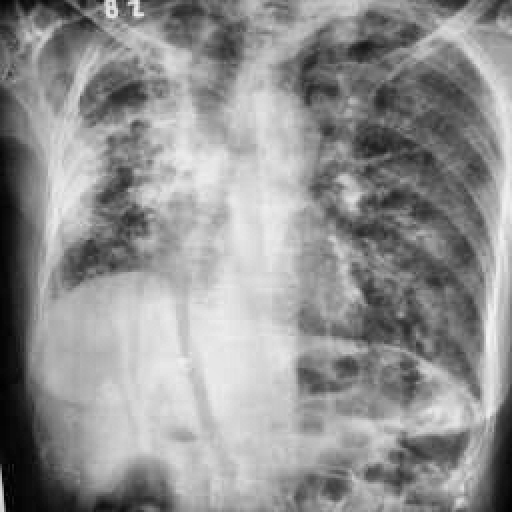
Finding: TUBERCULOSIS